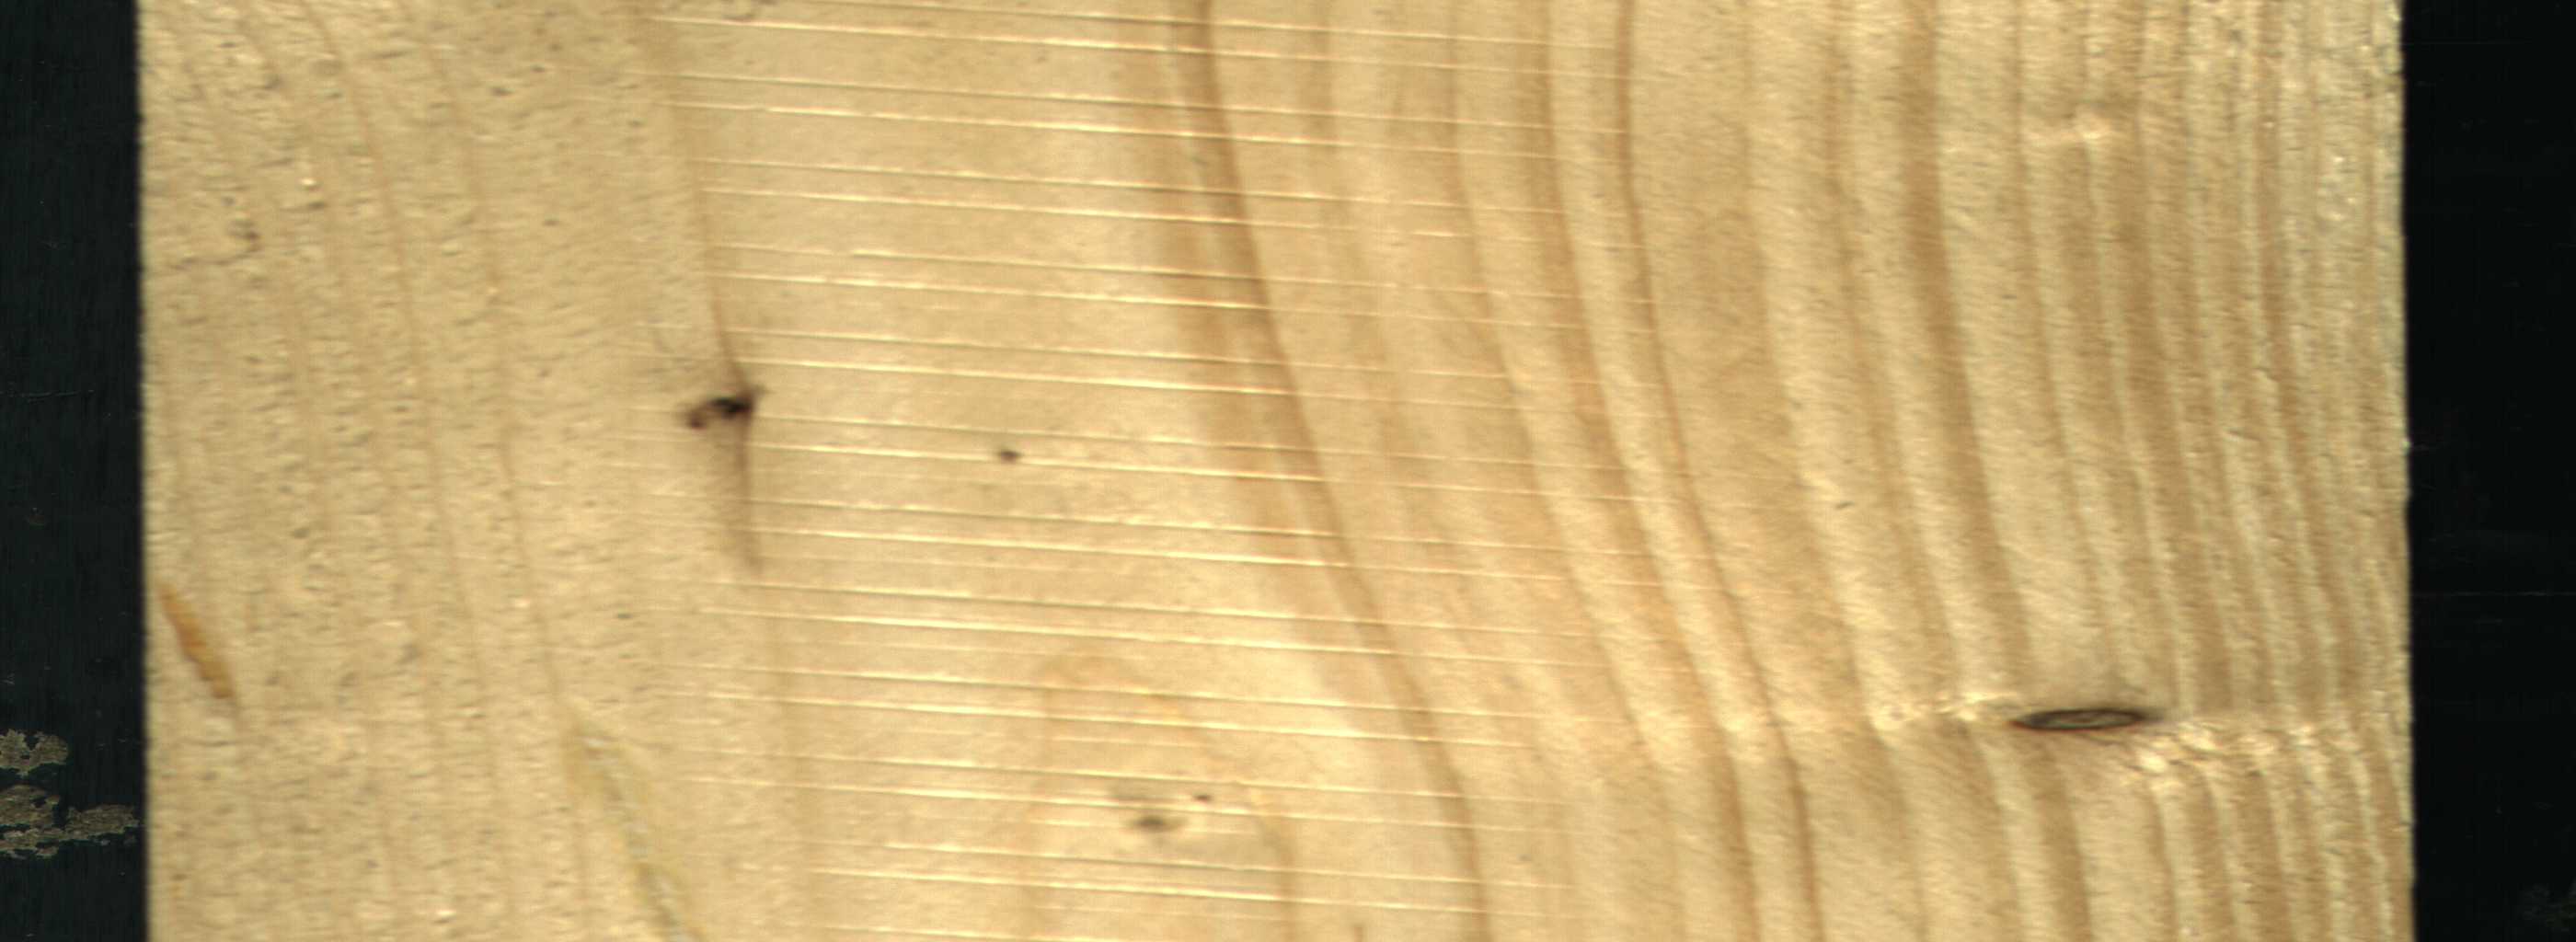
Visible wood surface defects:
Dead_Knot
Live_Knot